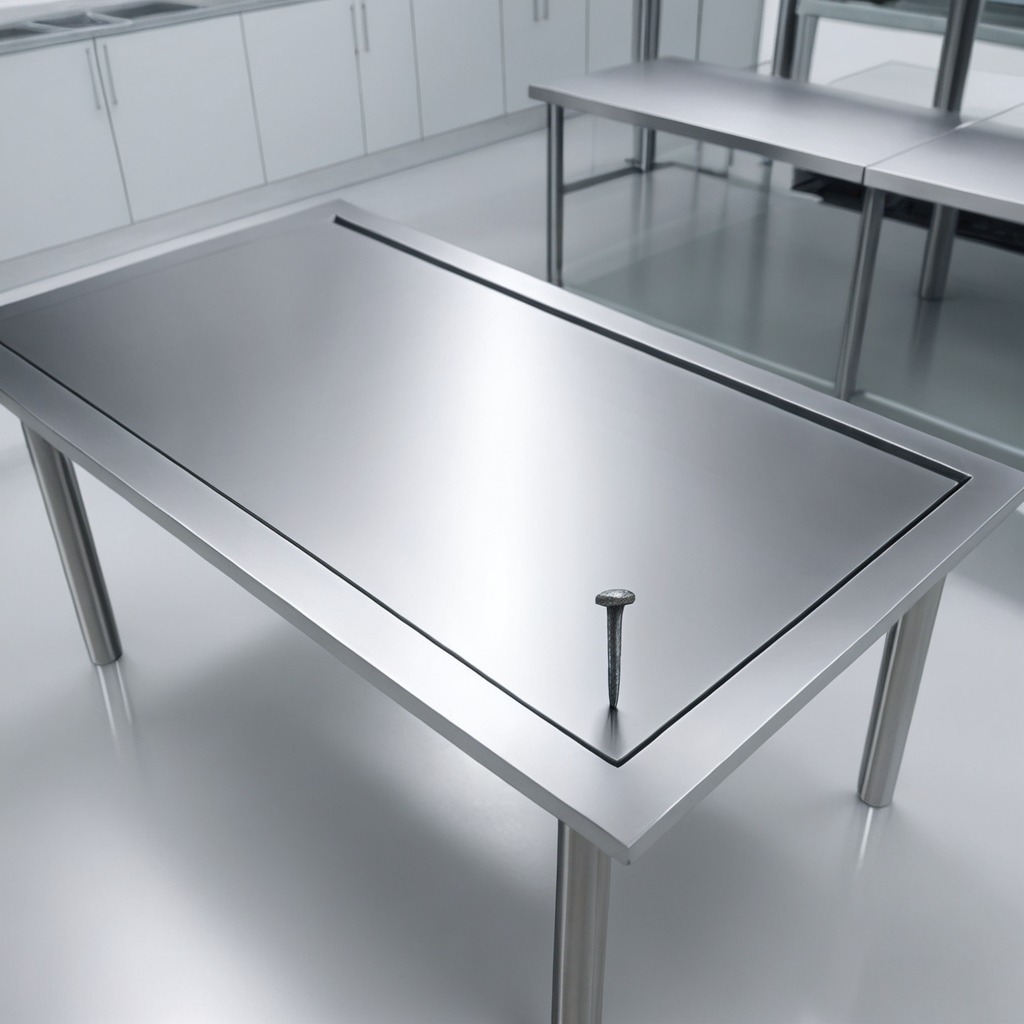
A stainless steel table in a high-end prototyping lab is covered with an iron nail.